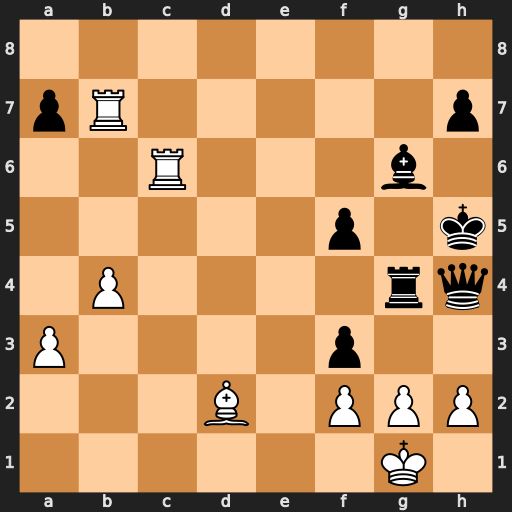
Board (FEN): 8/pR5p/2R3b1/5p1k/1P4rq/P4p2/3B1PPP/6K1
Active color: w
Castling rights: -
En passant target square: -
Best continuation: Rxh7+ Bxh7 Rh6#